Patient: sex M, age 57
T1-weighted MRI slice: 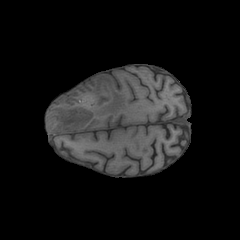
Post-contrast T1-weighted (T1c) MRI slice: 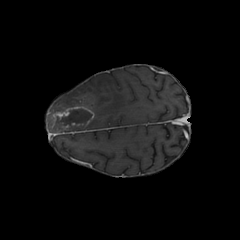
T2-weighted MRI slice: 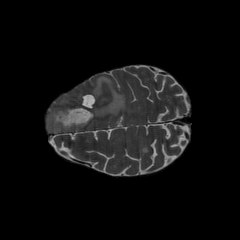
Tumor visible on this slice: yes
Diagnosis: Glioblastoma, IDH-wildtype
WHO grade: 4